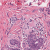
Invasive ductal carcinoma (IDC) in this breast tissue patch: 1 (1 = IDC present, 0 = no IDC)